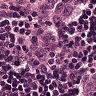
Metastatic tissue present: yes